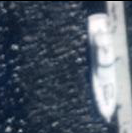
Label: Civil_yacht